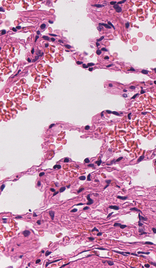
Tumor epithelial tissue: no
Tumor-associated stroma tissue: no
Normal tissue: yes